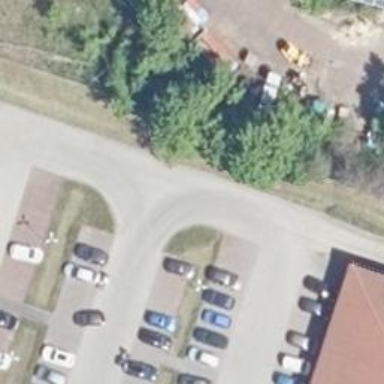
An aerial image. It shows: Road serving as parking aisle.